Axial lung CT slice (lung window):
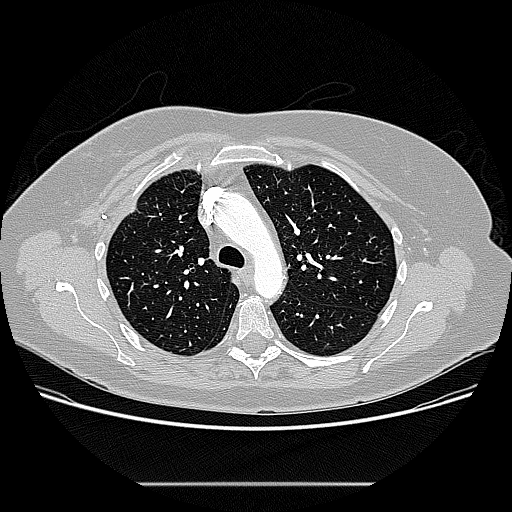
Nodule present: no